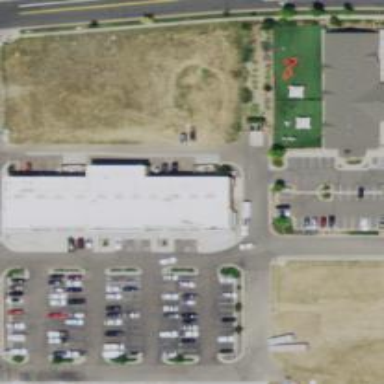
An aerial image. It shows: Parking space.